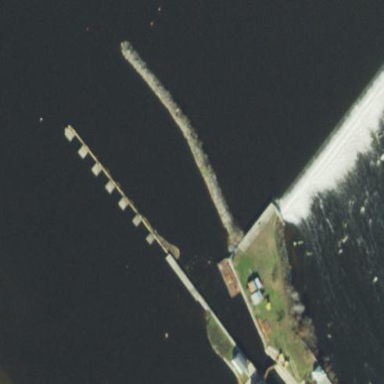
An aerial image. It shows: Breakwater structure.